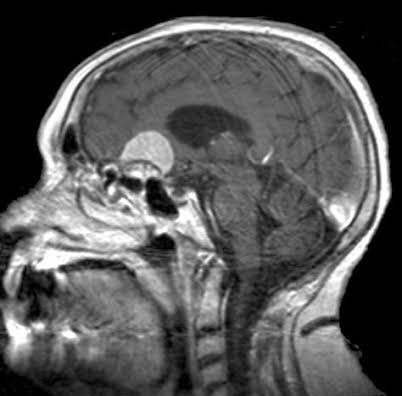
Label: meningioma